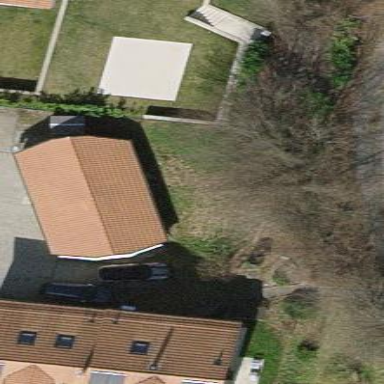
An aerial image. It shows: Garage building.